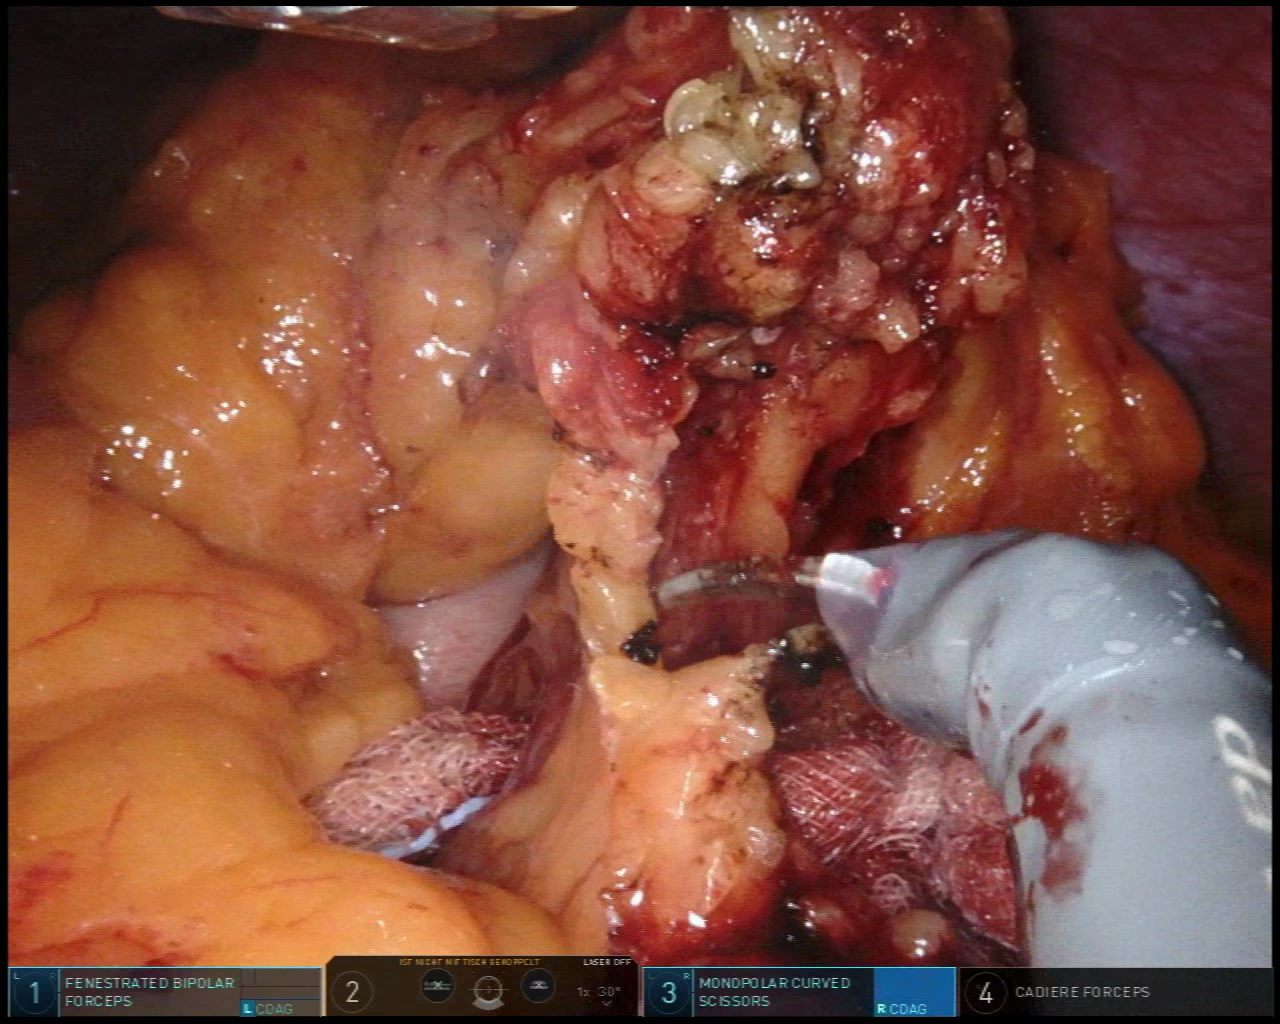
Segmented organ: stomach
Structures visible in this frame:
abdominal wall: yes
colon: no
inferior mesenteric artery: no
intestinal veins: no
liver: no
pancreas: no
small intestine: no
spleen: no
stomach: yes
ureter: no
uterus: no
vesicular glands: no